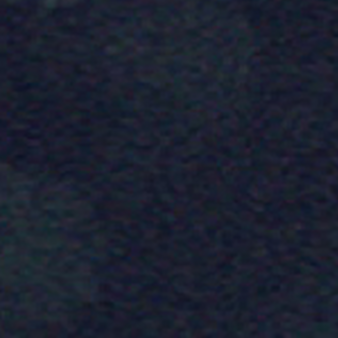
Label: other